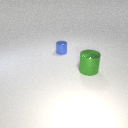
small blue metal cylinder to the left of large green metal cylinder